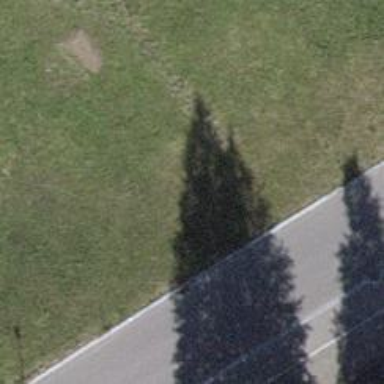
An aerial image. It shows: Set of steps on the road.